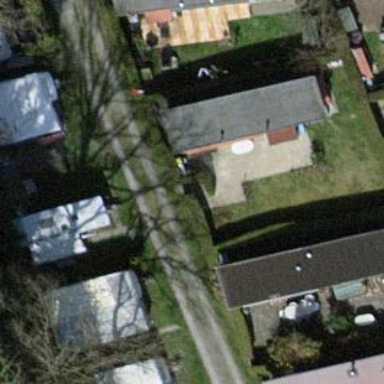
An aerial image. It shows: Static caravan building.